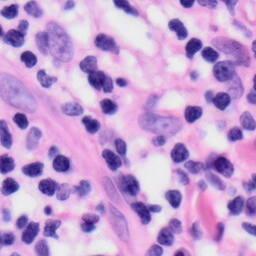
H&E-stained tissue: Skin